Interaction volume radius: 5 \u00c5
Interaction volume height: 30 \u00c5
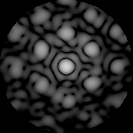
Disorder parameter: 0.3909